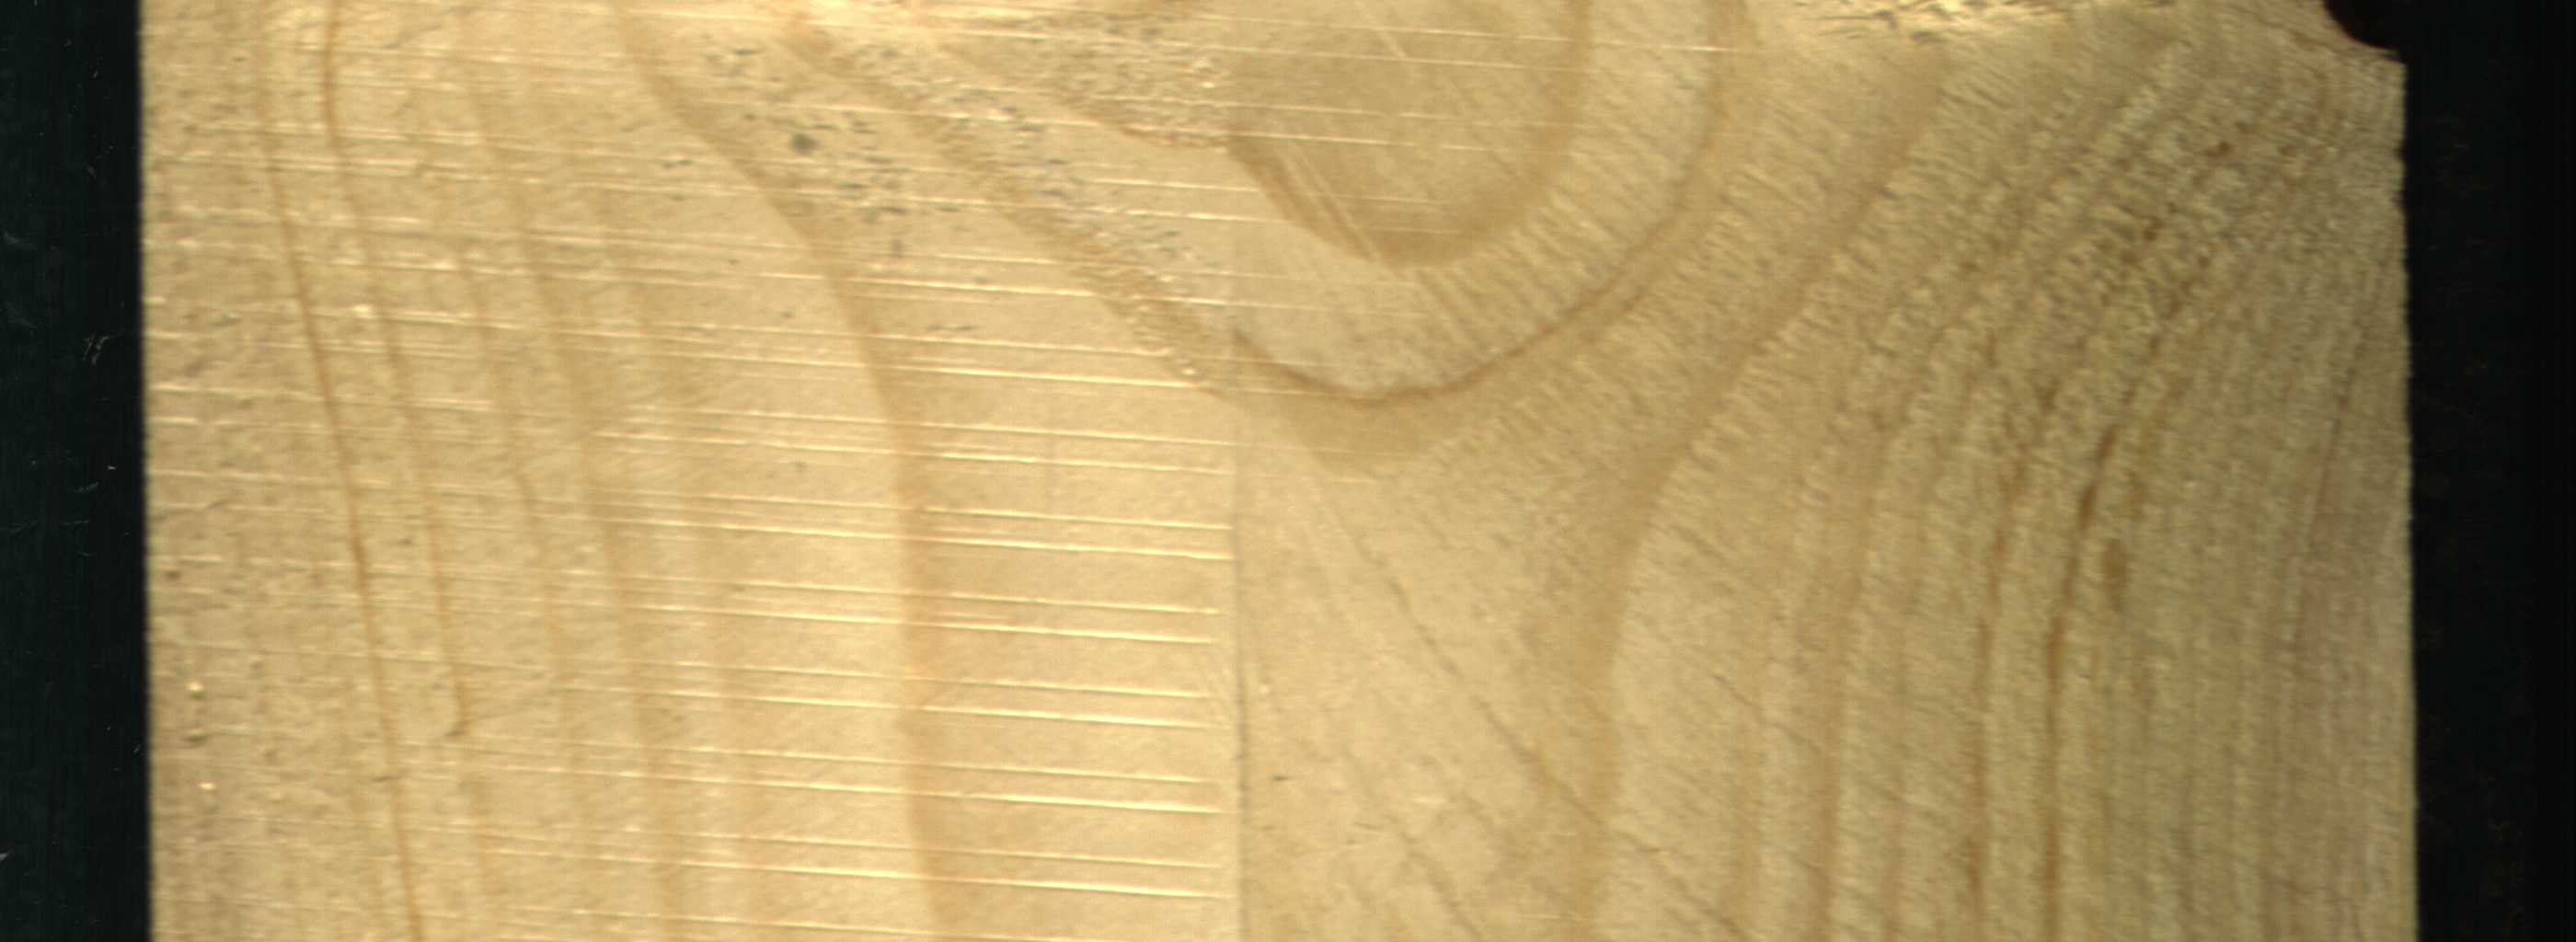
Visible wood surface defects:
Knot_missing